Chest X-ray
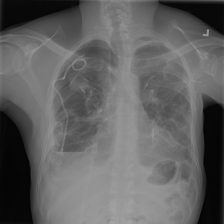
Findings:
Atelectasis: negative
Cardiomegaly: negative
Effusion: negative
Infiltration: negative
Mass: negative
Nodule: negative
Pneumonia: negative
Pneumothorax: negative
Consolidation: negative
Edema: negative
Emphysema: negative
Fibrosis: negative
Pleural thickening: negative
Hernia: negative